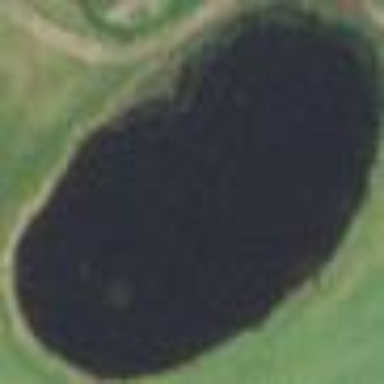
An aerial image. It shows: Peaceful pond surrounded by nature.